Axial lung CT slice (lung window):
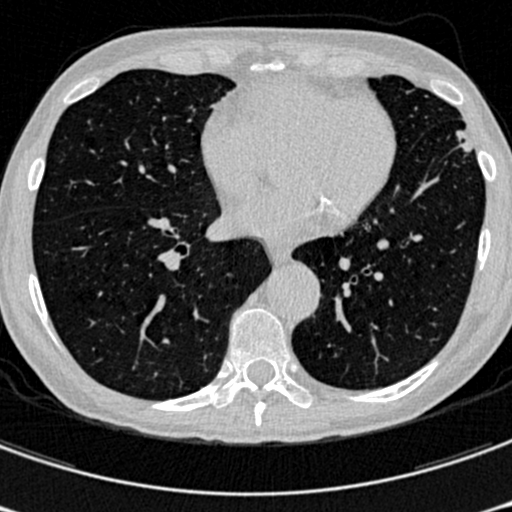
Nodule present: no